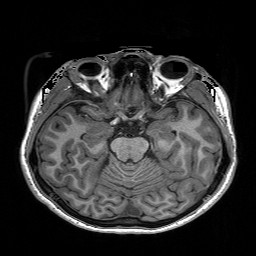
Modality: T1w
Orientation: coronal
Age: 20
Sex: female
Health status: healthy
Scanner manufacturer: siemens
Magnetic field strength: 3 T
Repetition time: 3.2 s